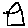
Label: house